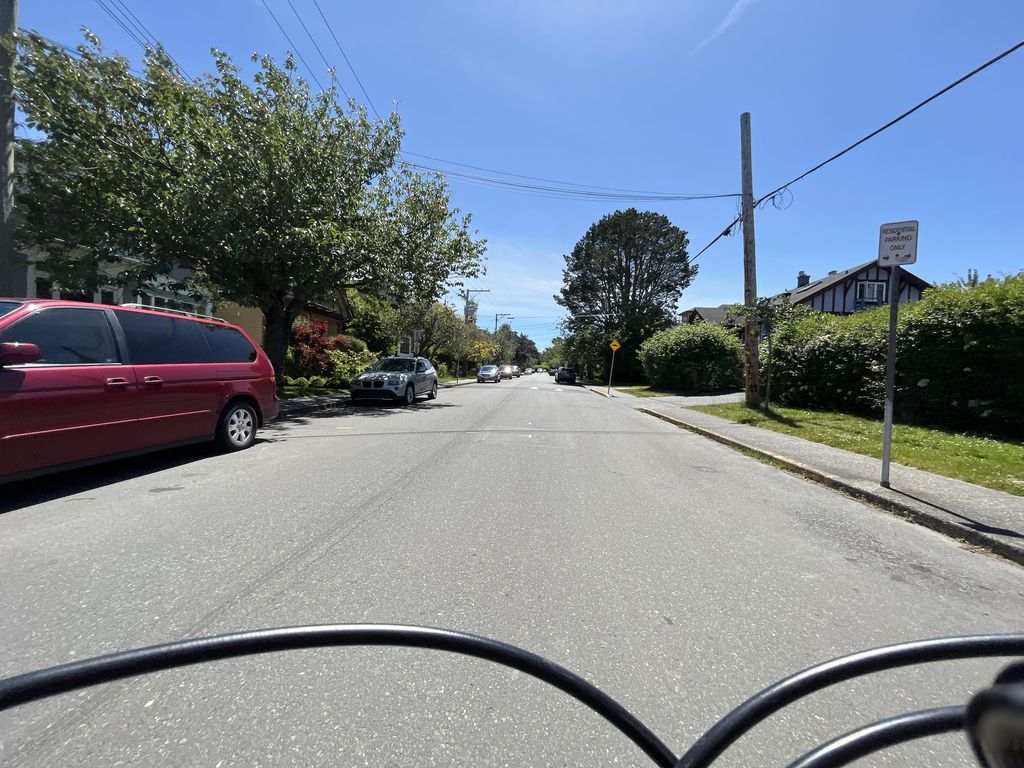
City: victoria